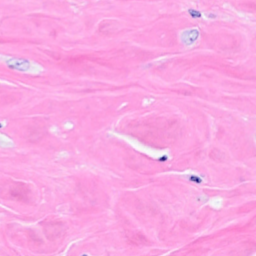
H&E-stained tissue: Breast